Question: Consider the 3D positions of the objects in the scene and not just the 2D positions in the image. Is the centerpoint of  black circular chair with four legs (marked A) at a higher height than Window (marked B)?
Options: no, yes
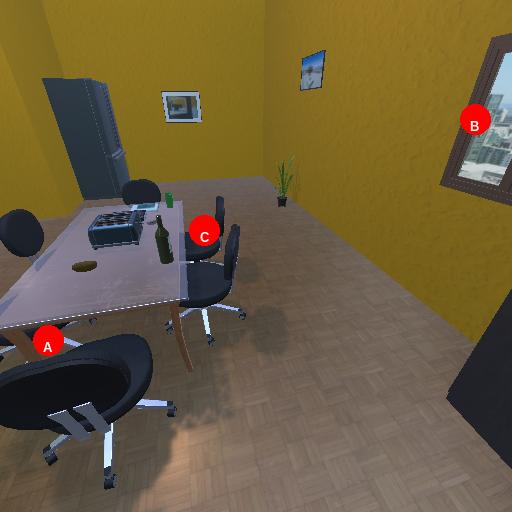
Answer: no